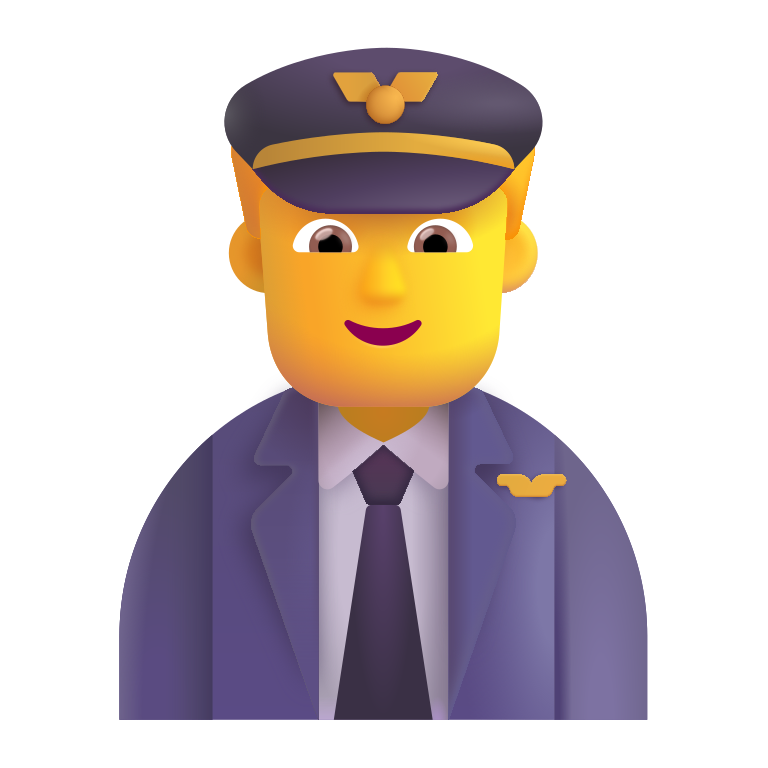
man pilot color default